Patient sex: F
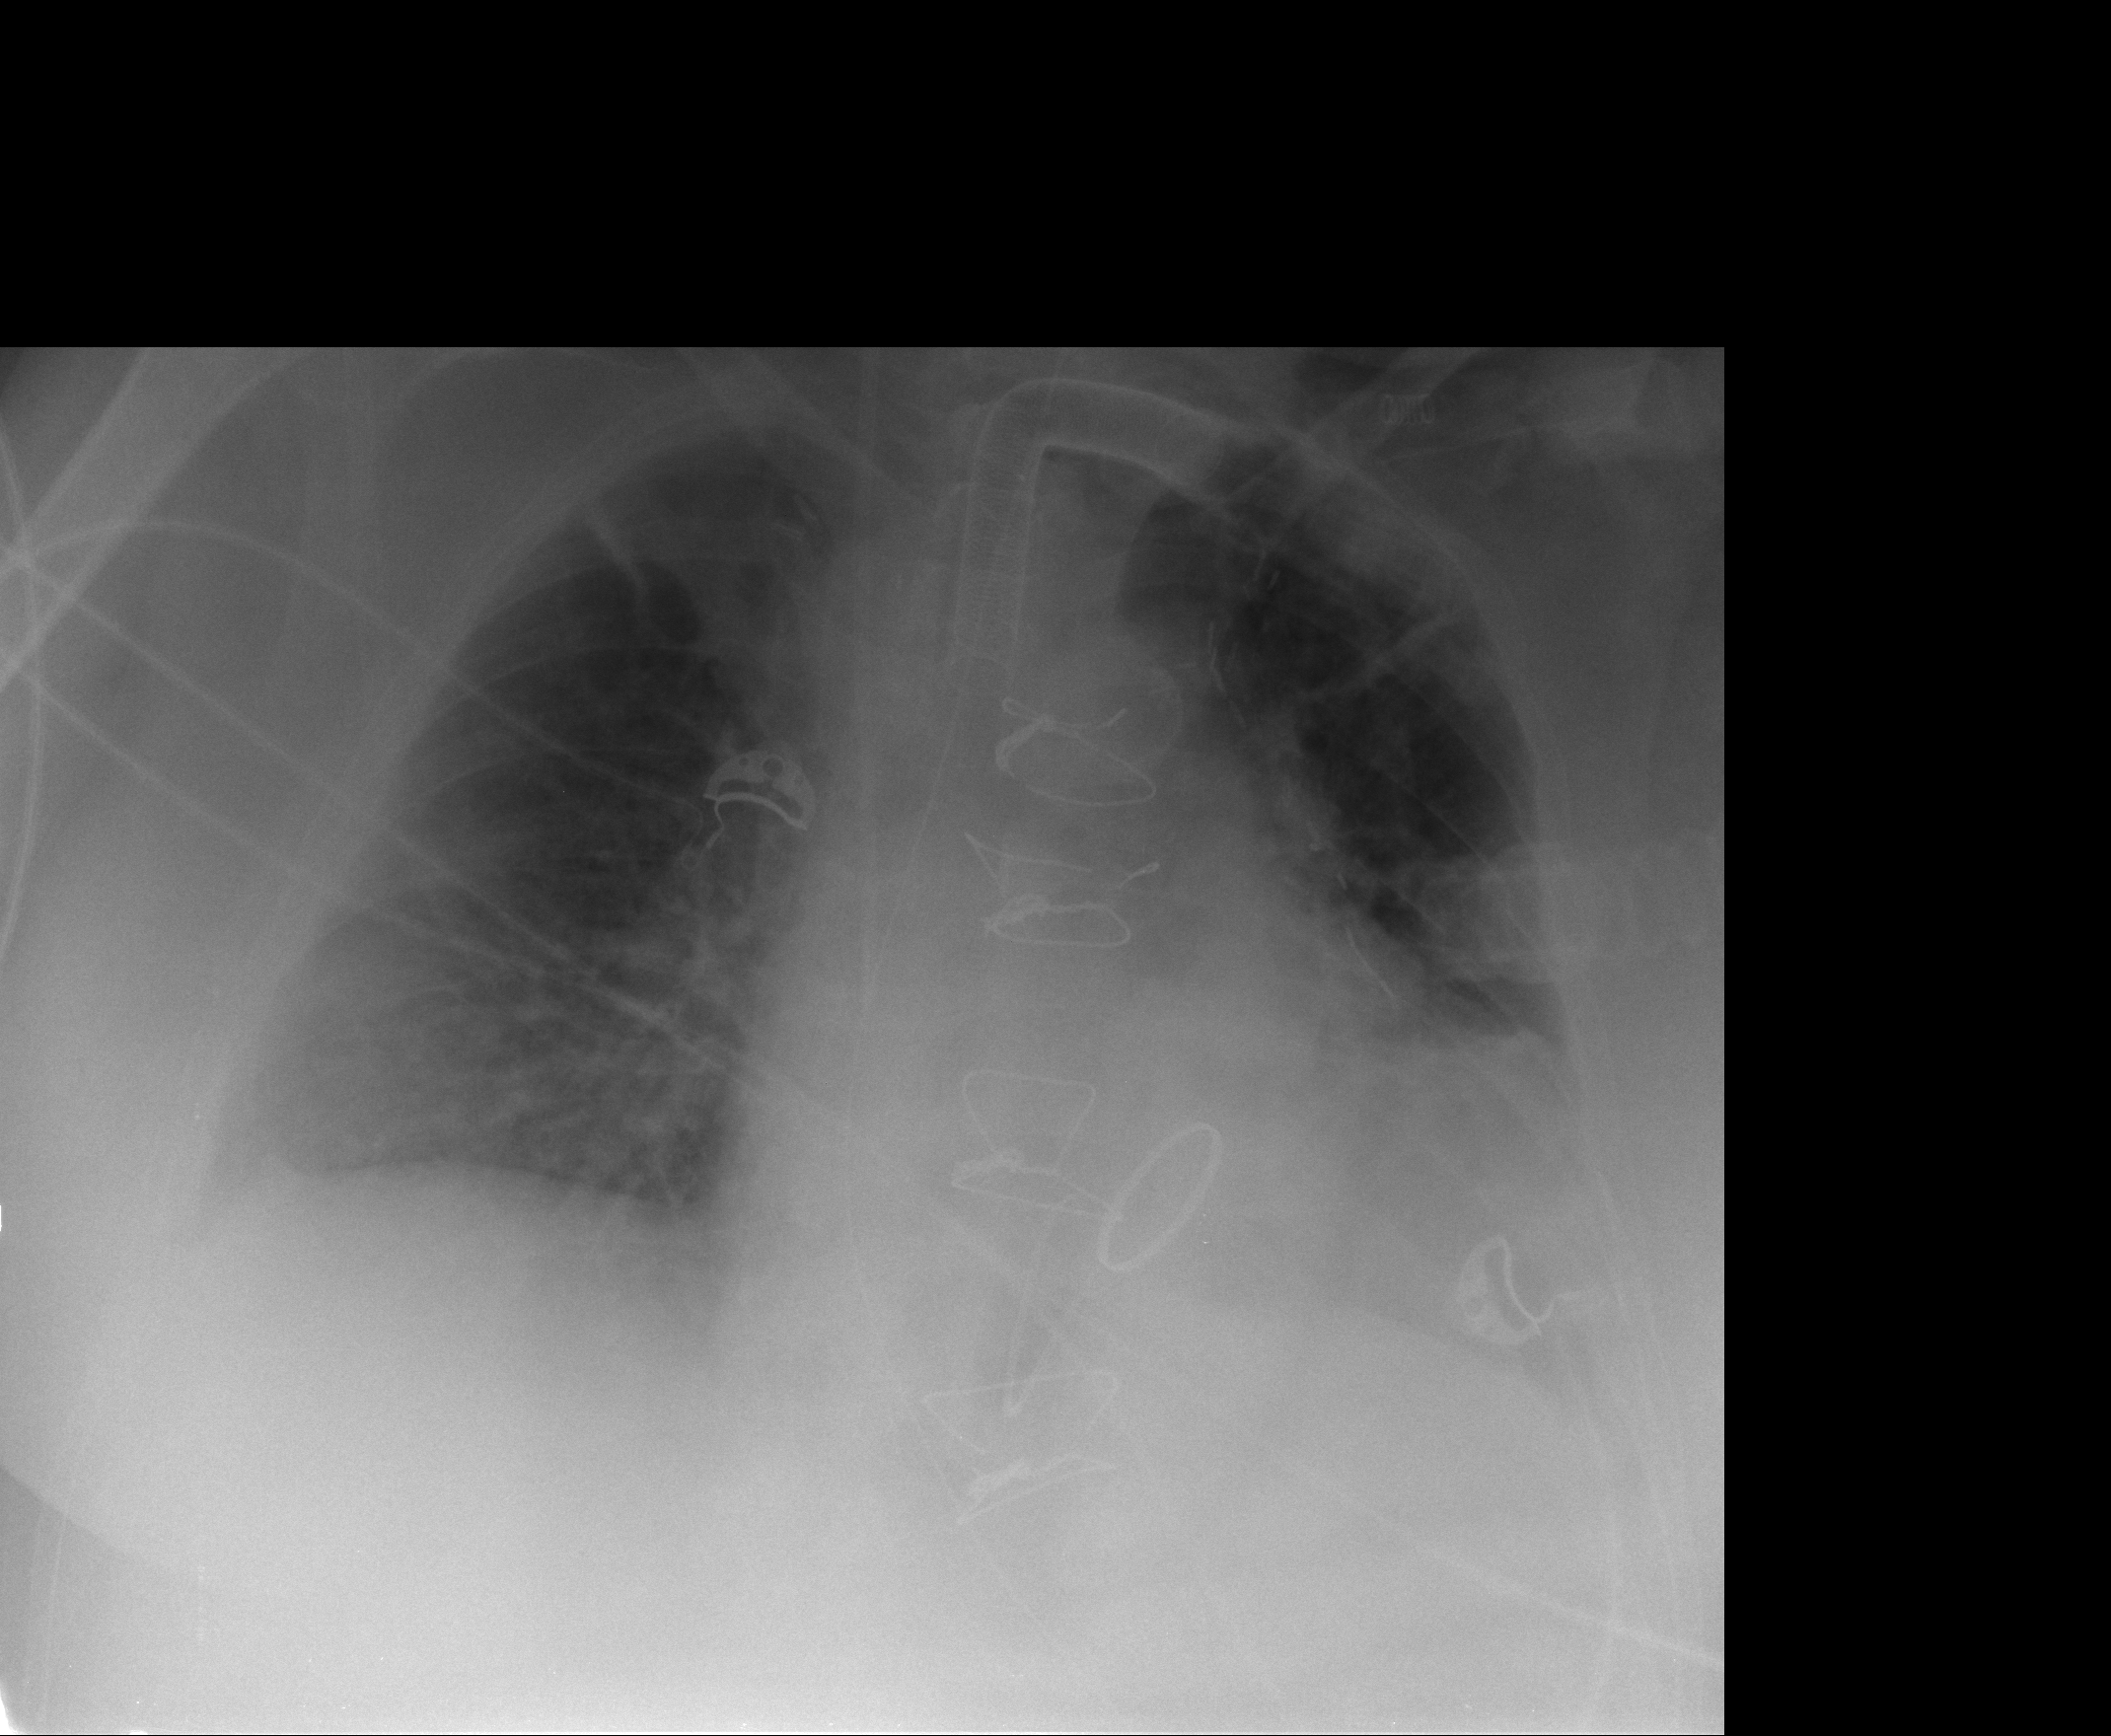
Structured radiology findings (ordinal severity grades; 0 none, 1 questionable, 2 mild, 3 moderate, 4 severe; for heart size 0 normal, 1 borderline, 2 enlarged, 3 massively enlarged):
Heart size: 2
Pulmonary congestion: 3
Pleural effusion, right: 2
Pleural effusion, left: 2
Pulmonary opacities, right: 0
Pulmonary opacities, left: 0
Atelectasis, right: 2
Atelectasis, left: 2